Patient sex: M
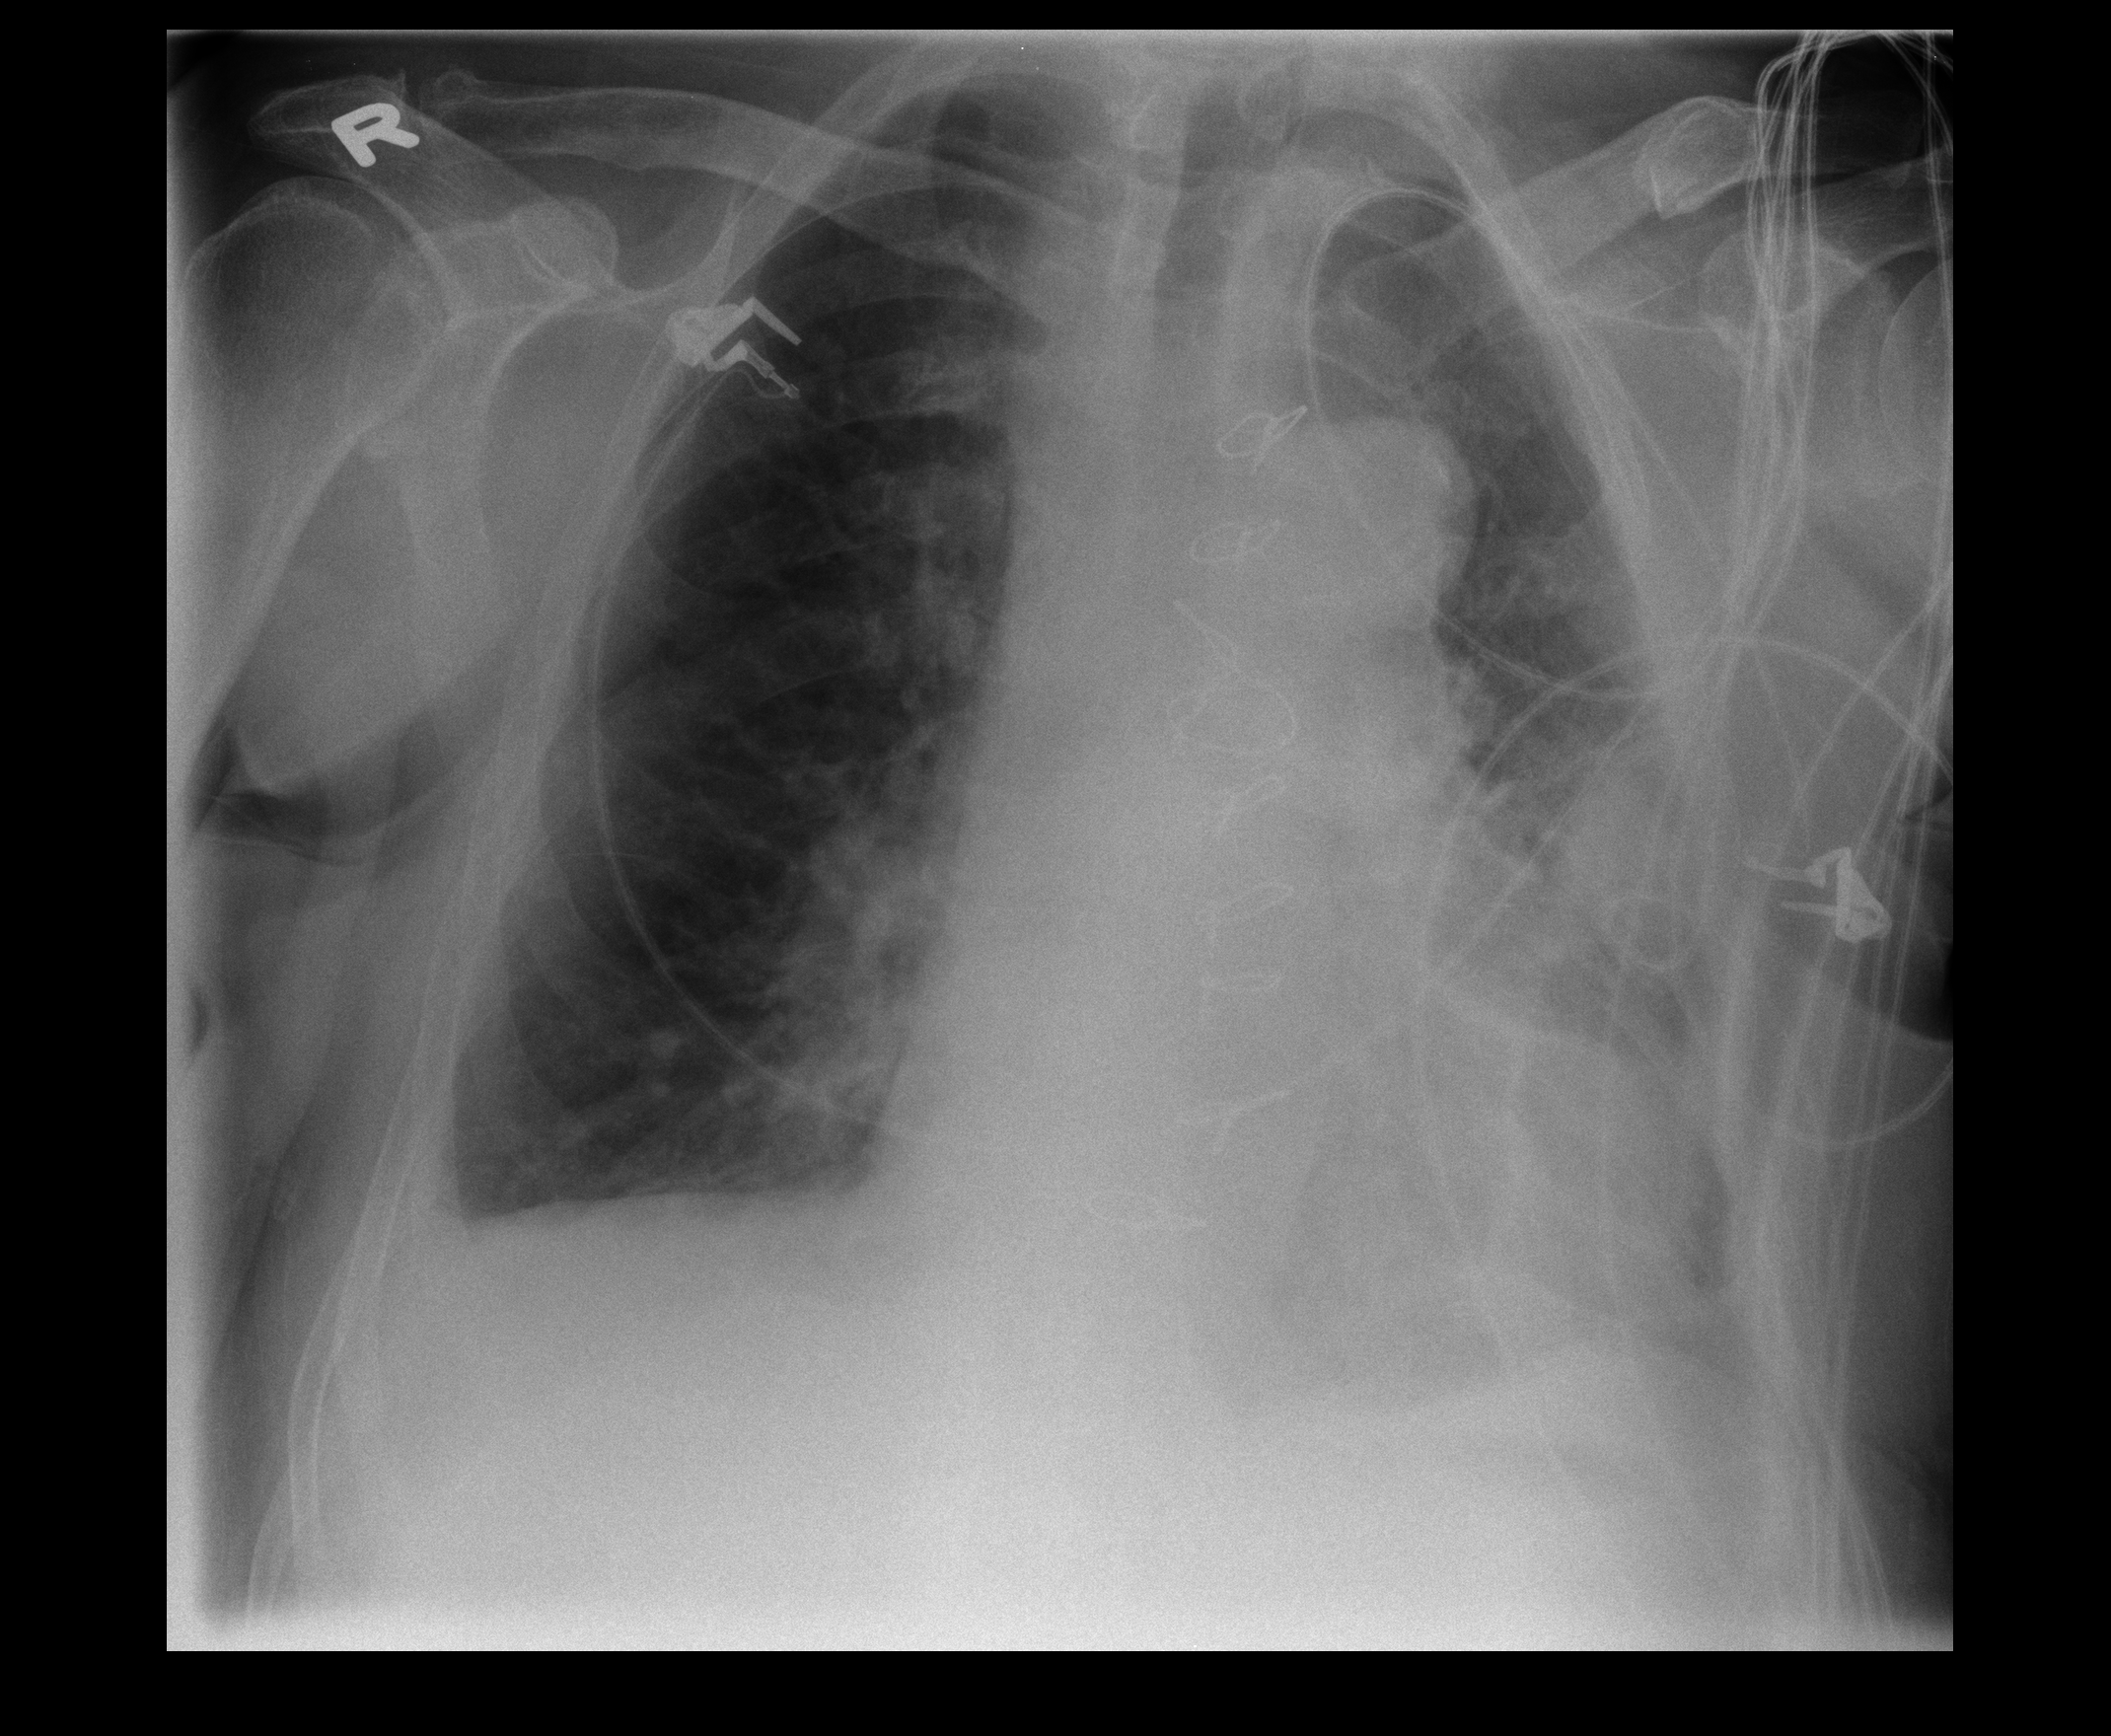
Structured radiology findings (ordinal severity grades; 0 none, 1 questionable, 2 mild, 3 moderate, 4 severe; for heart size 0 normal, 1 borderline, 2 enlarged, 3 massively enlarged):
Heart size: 1
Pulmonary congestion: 1
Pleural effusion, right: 1
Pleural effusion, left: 1
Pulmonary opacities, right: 0
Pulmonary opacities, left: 0
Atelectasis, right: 1
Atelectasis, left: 2